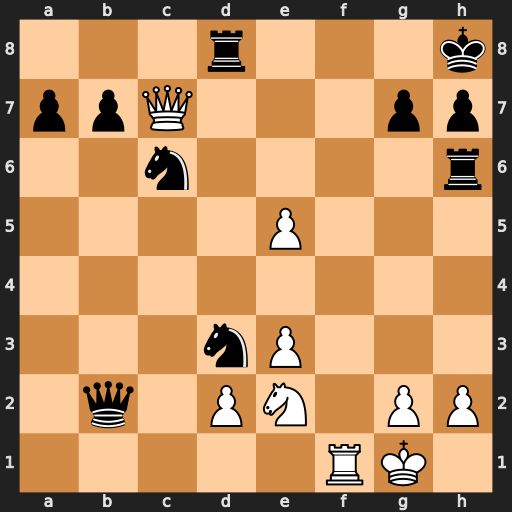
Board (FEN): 3r3k/ppQ3pp/2n4r/4P3/8/3nP3/1q1PN1PP/5RK1
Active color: w
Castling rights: -
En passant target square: -
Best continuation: Qxd8+ Nxd8 Rf8#